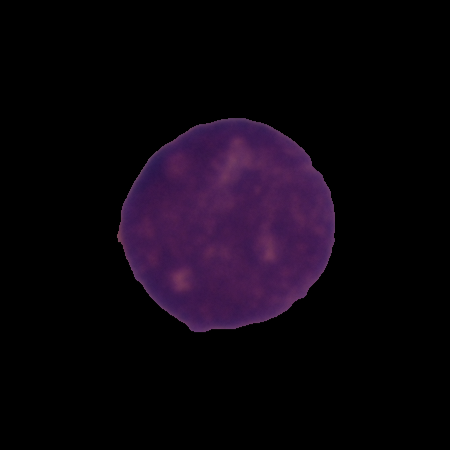
Label: healthy